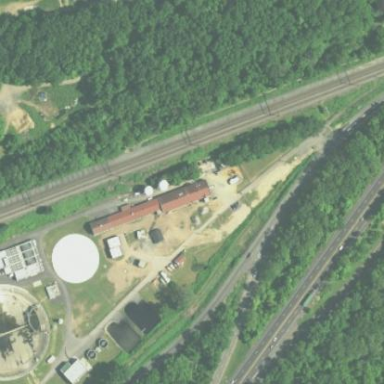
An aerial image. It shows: Water works facility.